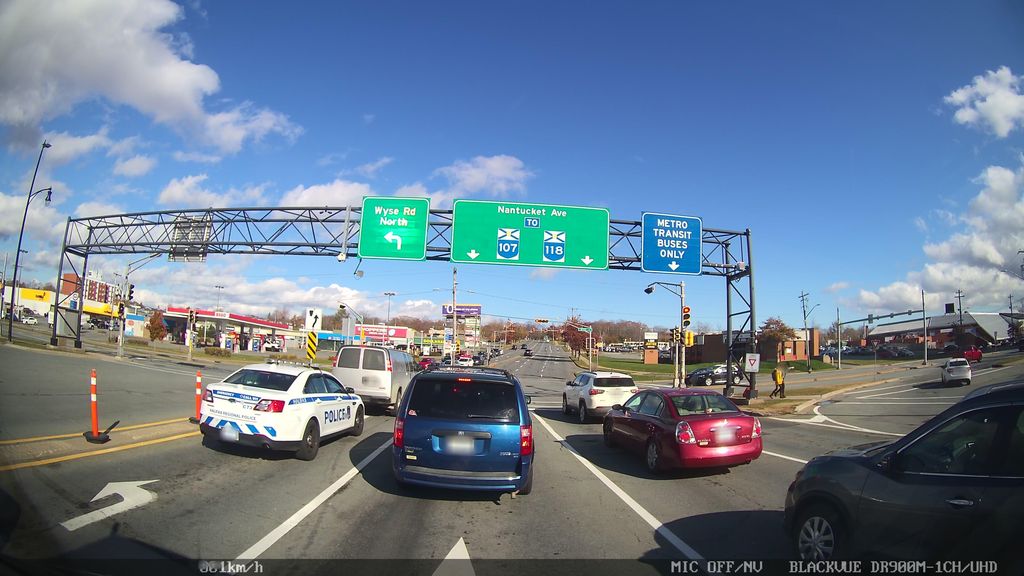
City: halifax